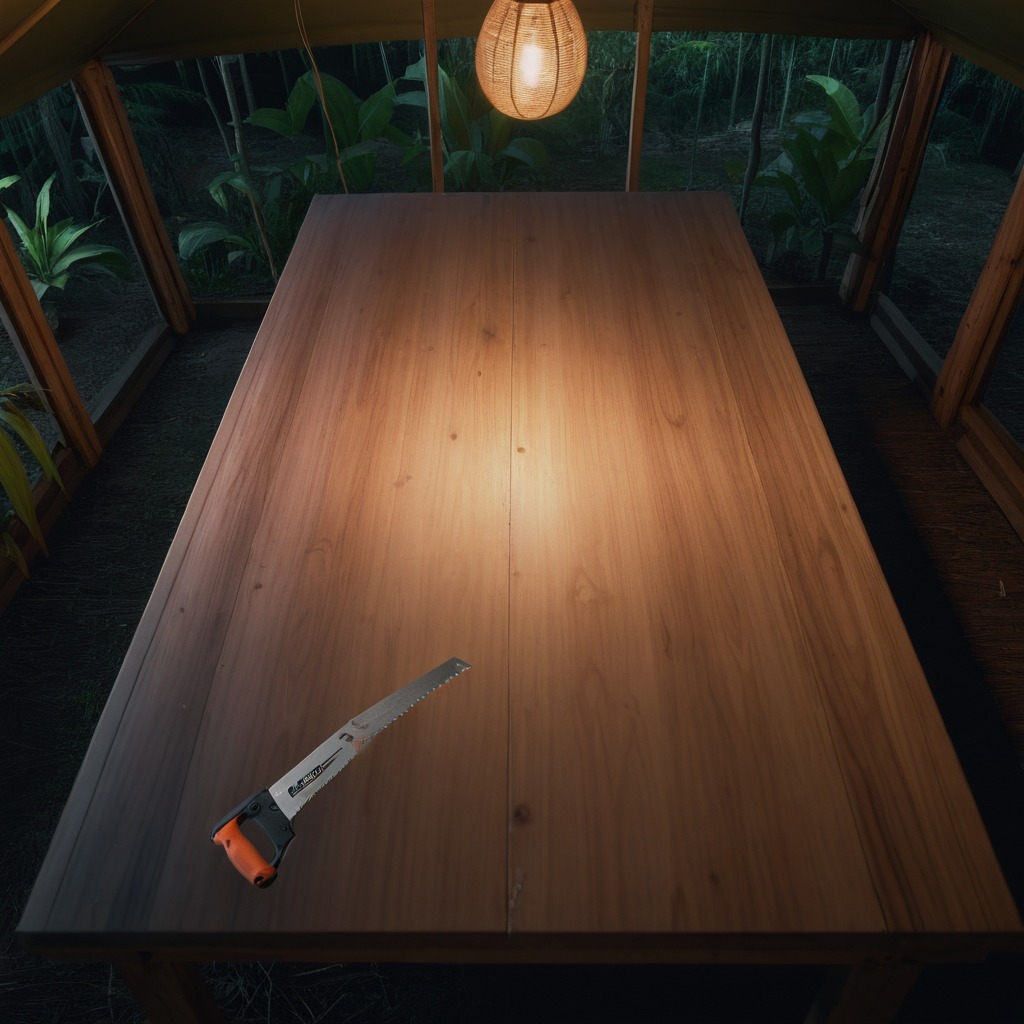
A metal saw is lying on a wooden table inside a jungle field workshop tent at night.